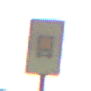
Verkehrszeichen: KennzeichnungspflichtigeFahrzeugeGefaehrlicheGueterOhnePfeilsymbol
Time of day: SunriseSunset
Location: Outdoor (RoadRail)
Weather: PartlyCloudy
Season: NotSpecified
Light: Natural